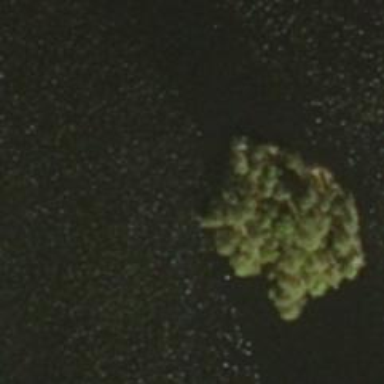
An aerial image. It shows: Islet.